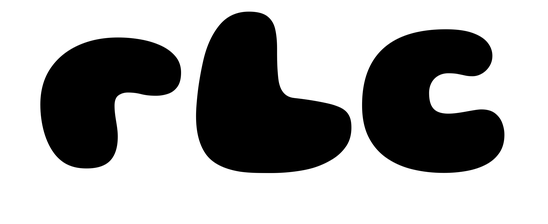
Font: Gluten_Black